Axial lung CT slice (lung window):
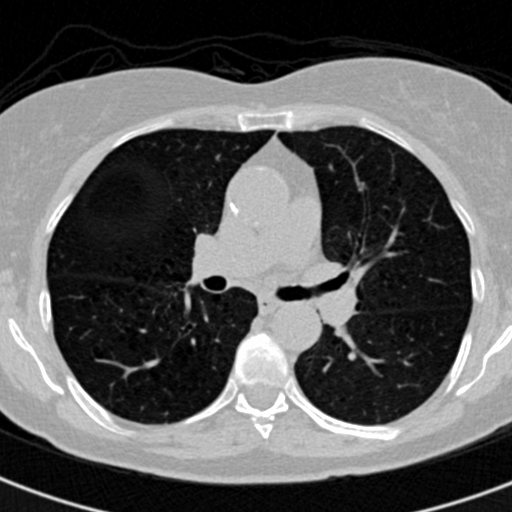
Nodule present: no